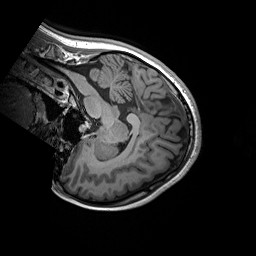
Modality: T1w
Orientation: sagittal
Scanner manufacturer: siemens
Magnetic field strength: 3 T
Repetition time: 2.2 s
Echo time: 0.00244 s